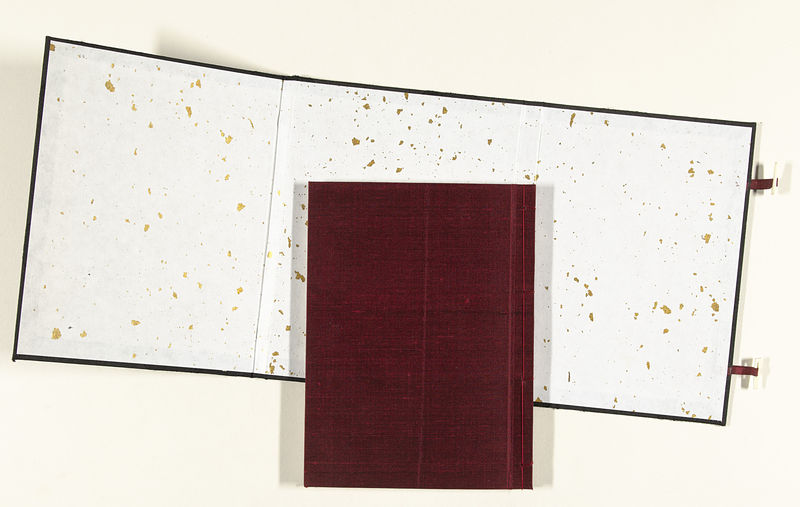
Titel: Shunga album. De kleur van de lente en de gewoonte van het hoofdkussen
Standort: Amsterdam
Institution: Rijksmuseum
Schlagwörter: weiß, rot, stoff, abstrakt, dunkelrot, buch, einband, flecken, bordeaux, abstrackt, astrakt, weißer hintergrund